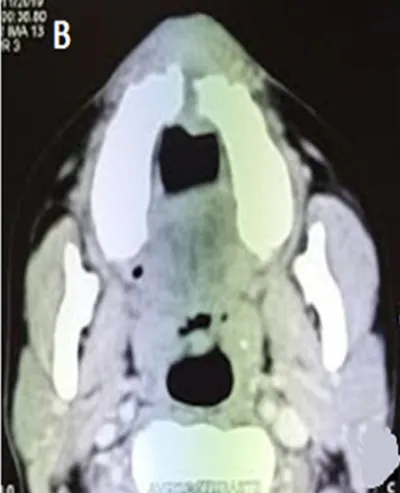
CT axial view demonstrating soft tissue mass arising in the anterior maxilla with bone erosion.
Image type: radiology (ct)